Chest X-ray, AP view. Patient: 63 years old, sex M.
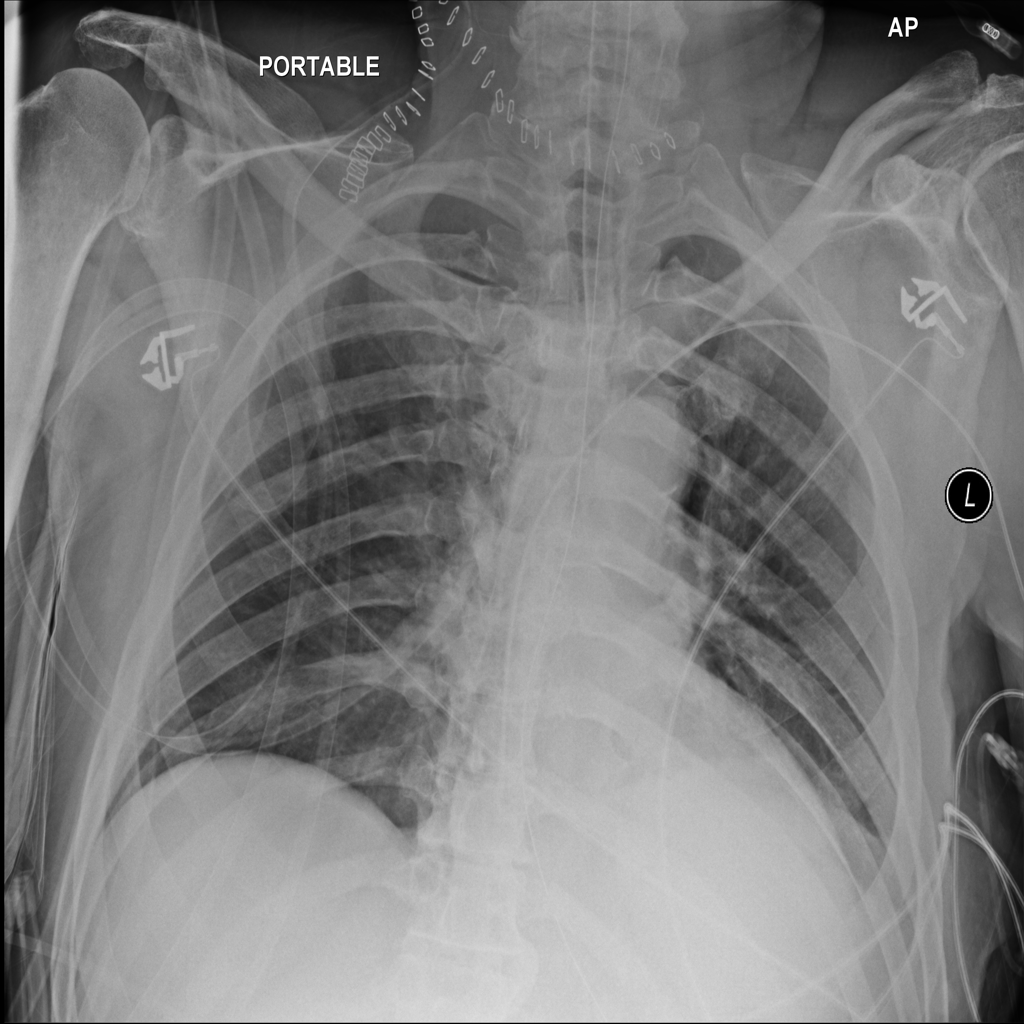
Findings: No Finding